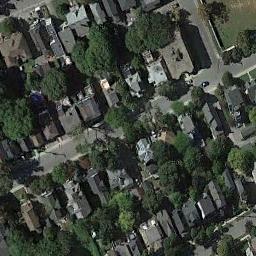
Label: medium_residential